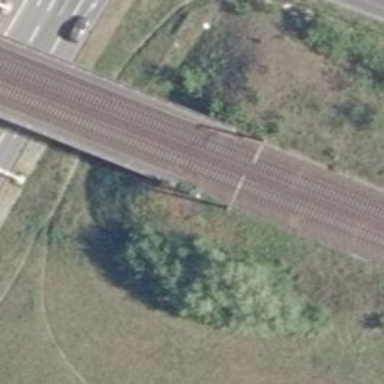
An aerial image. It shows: Railway milestone with catenary mast.